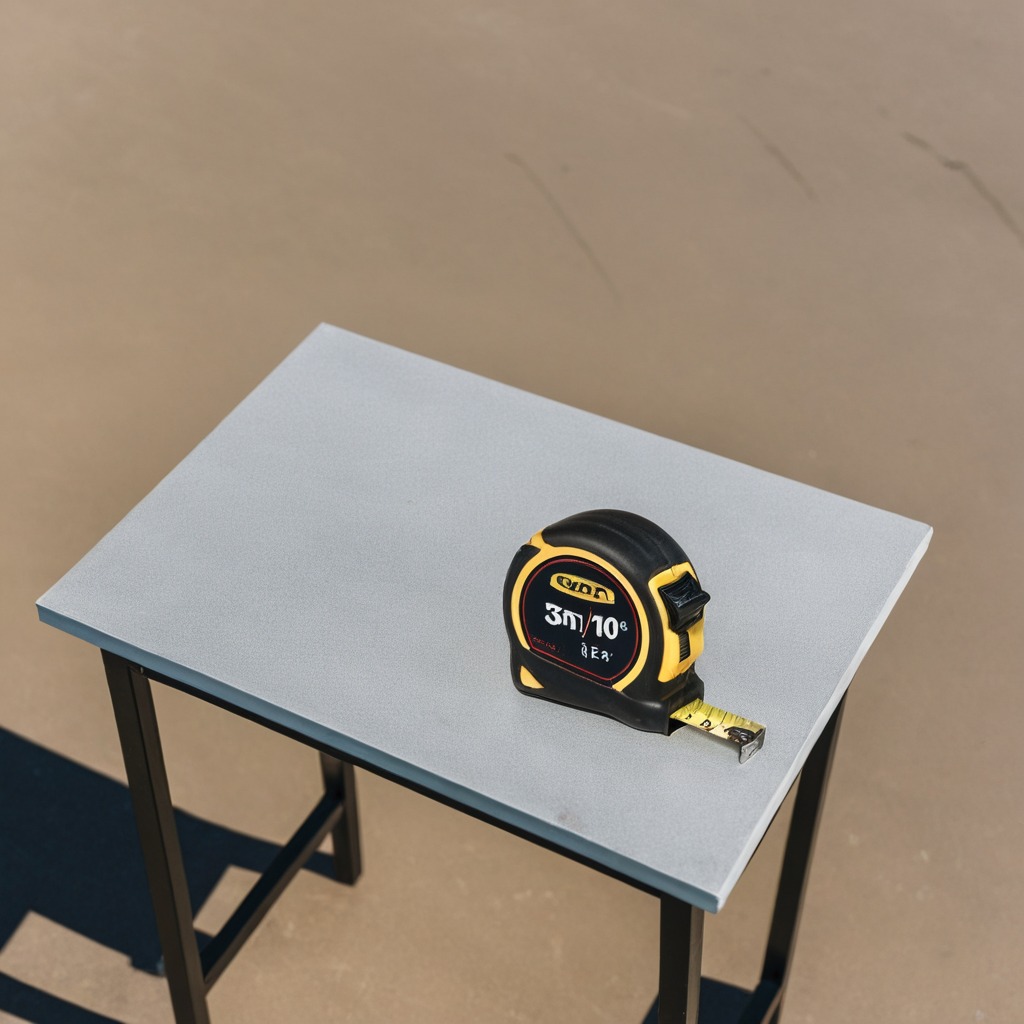
A measuring tape is lying on the table.